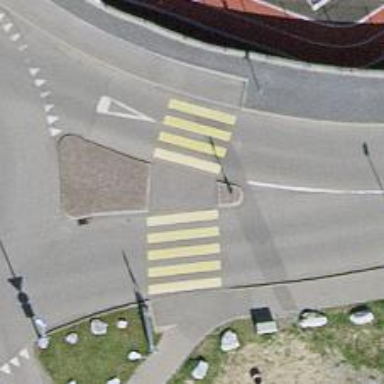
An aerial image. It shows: Marked road crossing with visible crossing markings.